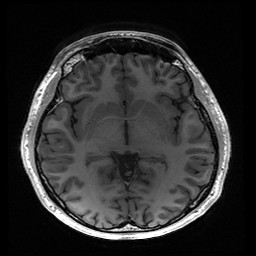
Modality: T1w
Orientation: sagittal